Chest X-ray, AP view. Patient: 57 years old, sex M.
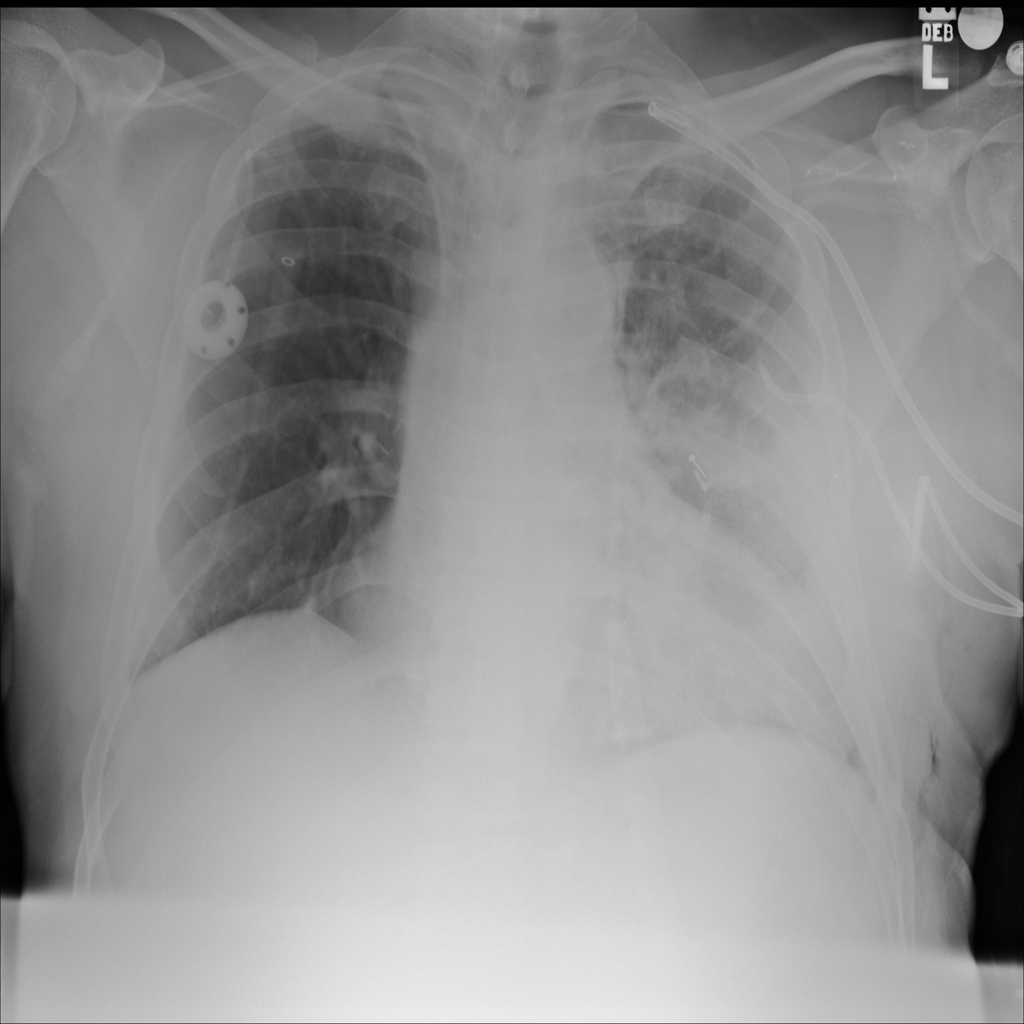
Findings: Infiltration